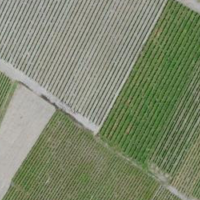
EUNIS habitat code: 40
Species observed at this site:
Zygaena viciae